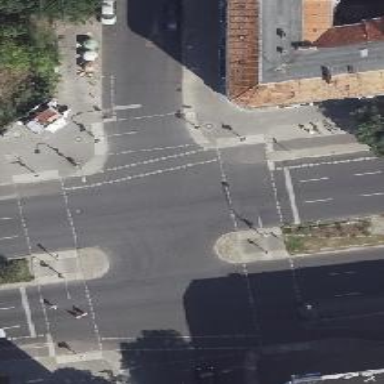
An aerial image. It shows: Asphalt cycleway with traffic signal crossing.